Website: apple
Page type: address-validator
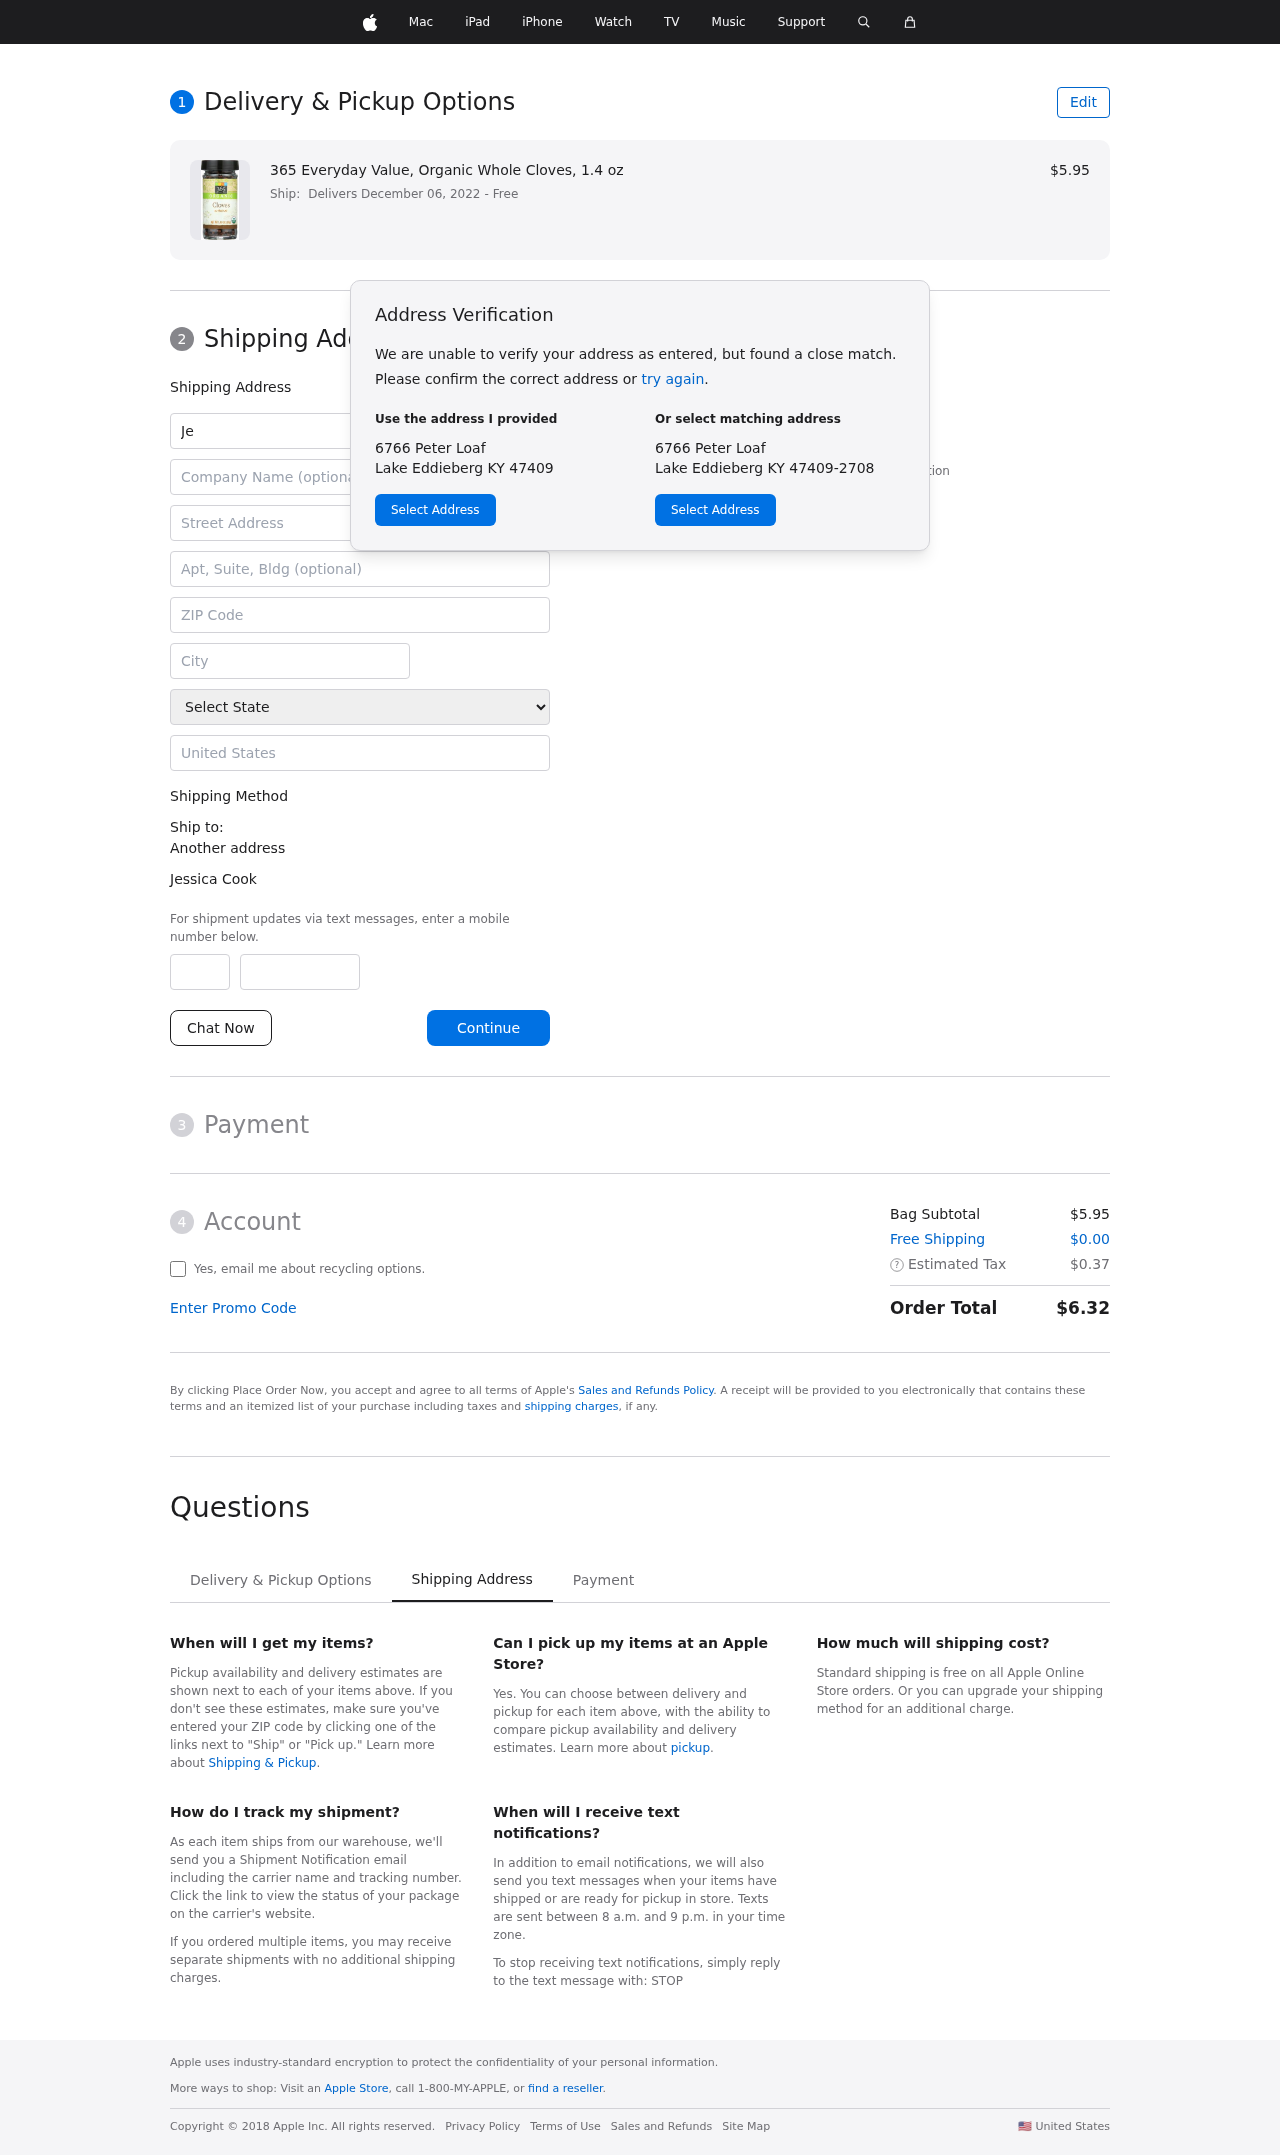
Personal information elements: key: PII_CITY
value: Lake Eddieberg
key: PII_COUNTRY
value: United States
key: PII_FIRSTNAME
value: Jessica
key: PII_FULLNAME
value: Jessica Cook
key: PII_LASTNAME
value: Cook
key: PII_PHONE_AREA
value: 351
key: PII_PHONE_SUFFIX
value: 1423
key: PII_POSTCODE
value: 47409
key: PII_STATE
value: Kentucky
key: PII_STREET
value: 6766 Peter Loaf
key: PII_STREET2
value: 08667 Smith Track Apt. 774
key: PII_CITY_STATE_ZIP
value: Lake Eddieberg KY 47409
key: PII_STATE_ABBR
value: KY
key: PII_POSTCODE_FULL
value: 47409
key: PII_POSTCODE_NUMERIC
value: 47409
Product elements: key: PRODUCT1_NAME
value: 365 Everyday Value, Organic Whole Cloves, 1.4 oz
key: PRODUCT1_PRICE
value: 5.95
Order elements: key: ORDER_DELIVERY_DATE
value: Delivers December 06, 2022
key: ORDER_SUBTOTAL
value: $5.95
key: ORDER_SHIPPING_COST
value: $0.00
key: ORDER_TAX
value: $0.37
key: ORDER_TOTAL
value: $6.32